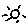
Label: sun